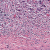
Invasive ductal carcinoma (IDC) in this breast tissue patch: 1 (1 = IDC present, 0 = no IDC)